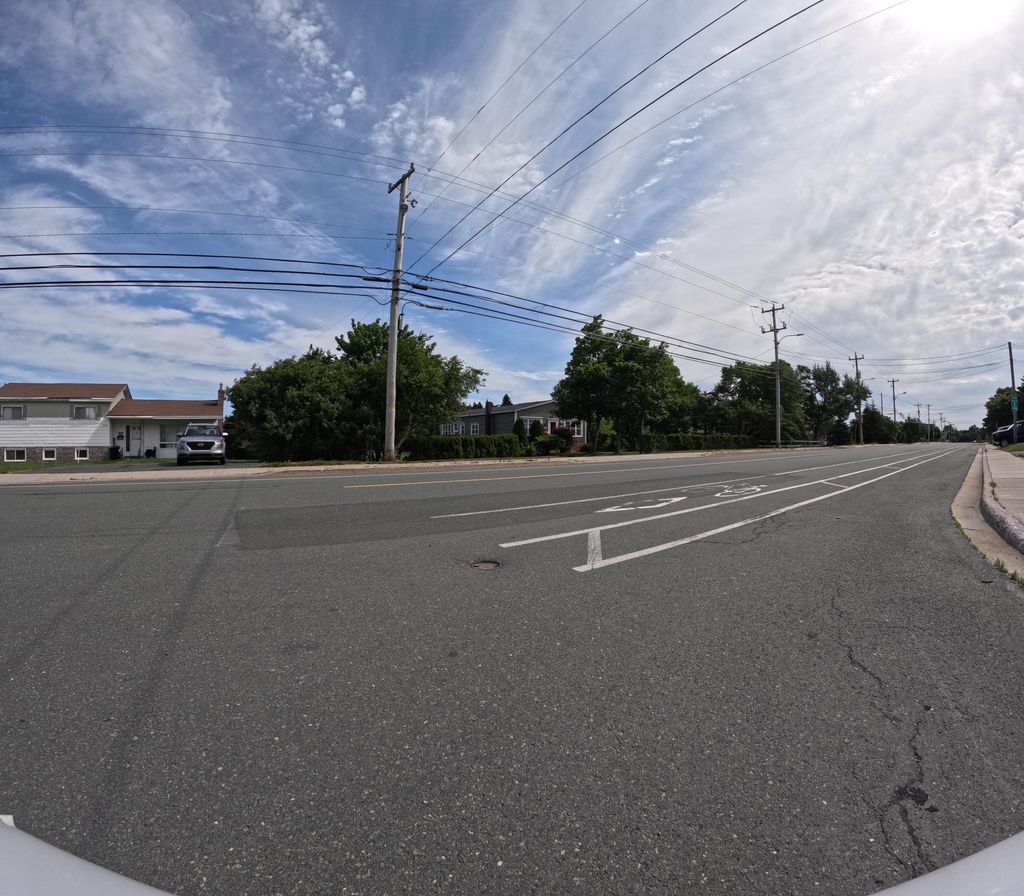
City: st_johns